Field crop: maize
Growth stage: 1
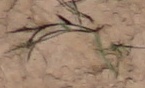
Species: lolium